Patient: sex M, age 72
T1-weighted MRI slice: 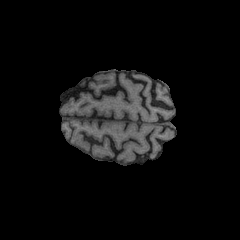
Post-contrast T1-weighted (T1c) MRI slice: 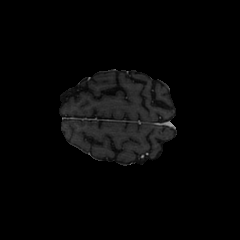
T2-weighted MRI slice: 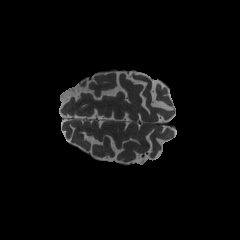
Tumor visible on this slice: no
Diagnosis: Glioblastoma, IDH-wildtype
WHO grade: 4